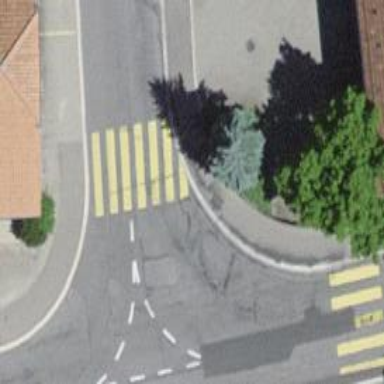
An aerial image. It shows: Marked zebra crossing on the road.